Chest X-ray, PA view. Patient: 68 years old, sex F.
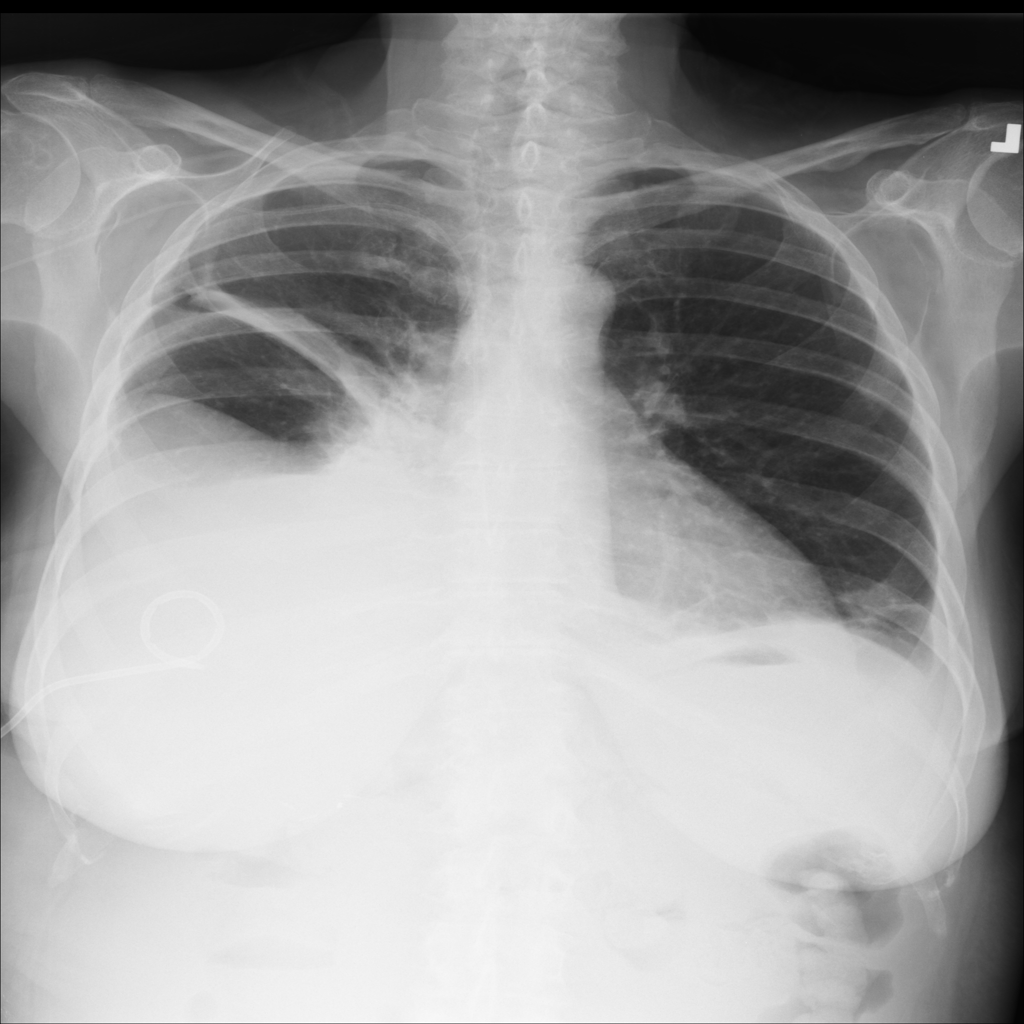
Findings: No Finding